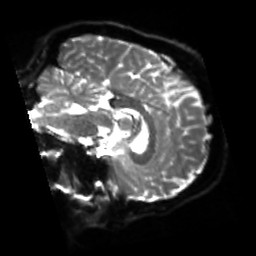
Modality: sbref
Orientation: sagittal
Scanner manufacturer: siemens
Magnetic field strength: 3 T
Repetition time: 4 s
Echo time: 0.0594 s